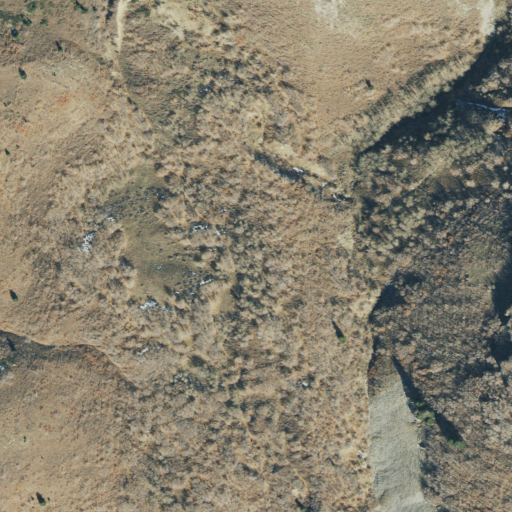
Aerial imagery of depression(s) in Utah named Kolob Basin containing deciduous forest and shrub